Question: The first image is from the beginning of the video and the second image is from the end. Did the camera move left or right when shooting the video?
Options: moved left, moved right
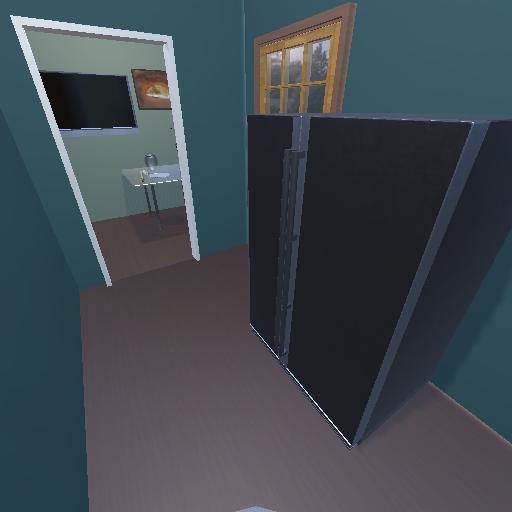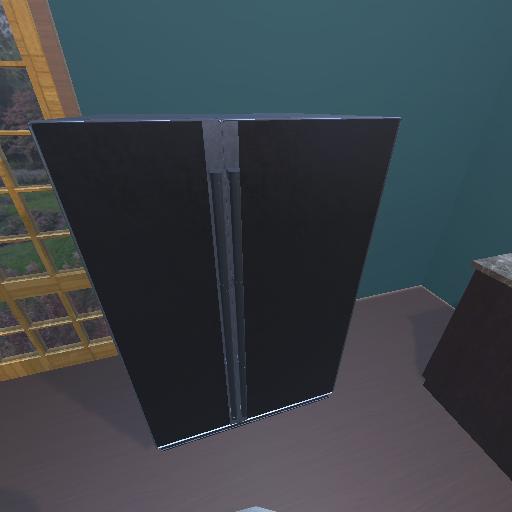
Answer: moved left